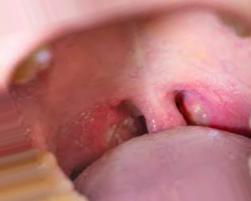
Condition: Mouth Ulcer